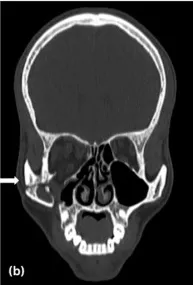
Coronal.
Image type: radiology (ct)